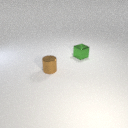
small brown metal cylinder in front of small green metal cube